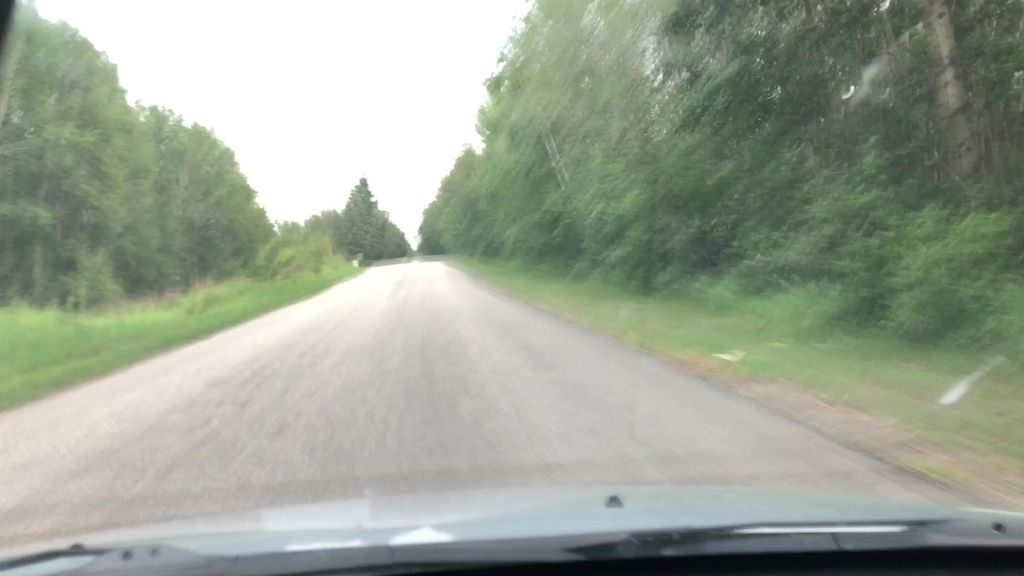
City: edmonton